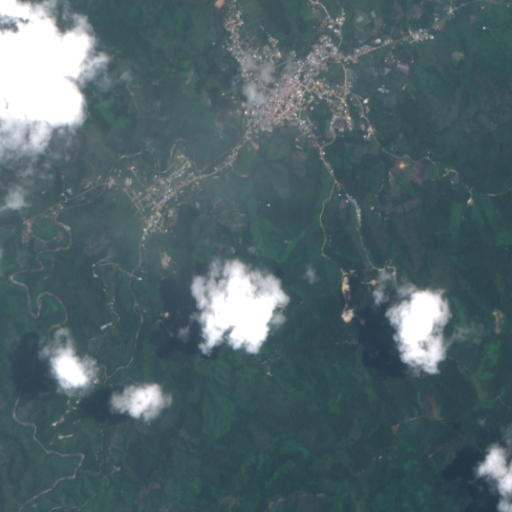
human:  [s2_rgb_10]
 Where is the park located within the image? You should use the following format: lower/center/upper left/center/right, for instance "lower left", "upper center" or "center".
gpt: The park is located in the upper right of the image.
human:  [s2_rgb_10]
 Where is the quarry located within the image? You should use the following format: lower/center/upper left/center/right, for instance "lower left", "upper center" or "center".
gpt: The quarry is located in the center right of the image.
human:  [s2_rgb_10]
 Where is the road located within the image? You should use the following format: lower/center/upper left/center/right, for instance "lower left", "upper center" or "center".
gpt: There is no road in the image.